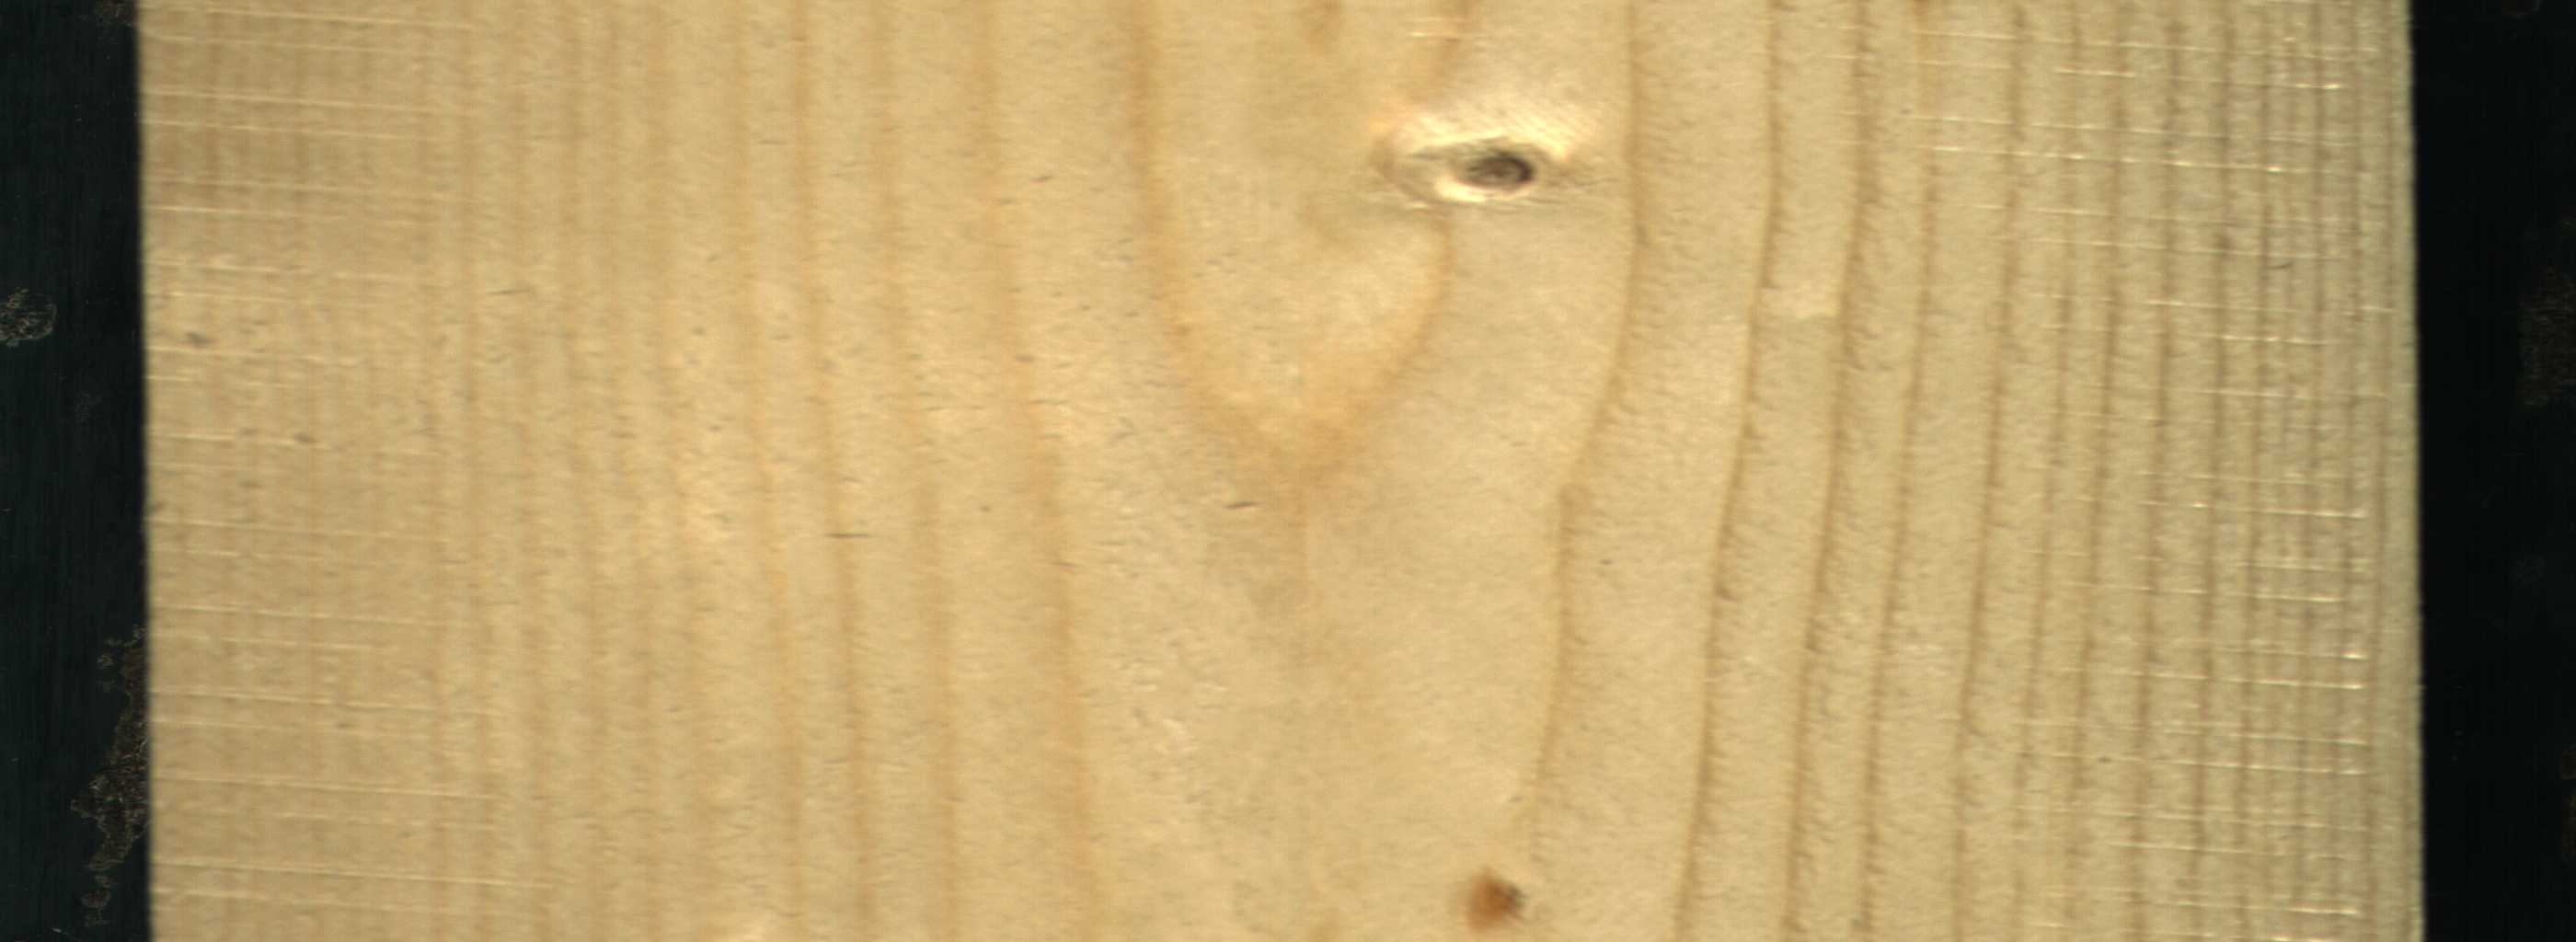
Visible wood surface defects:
Live_Knot